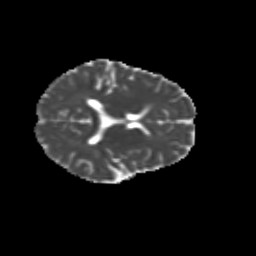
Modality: MD
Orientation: axial
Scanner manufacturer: siemens
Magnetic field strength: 3 T
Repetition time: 9.2 s
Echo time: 0.084 s